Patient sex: F
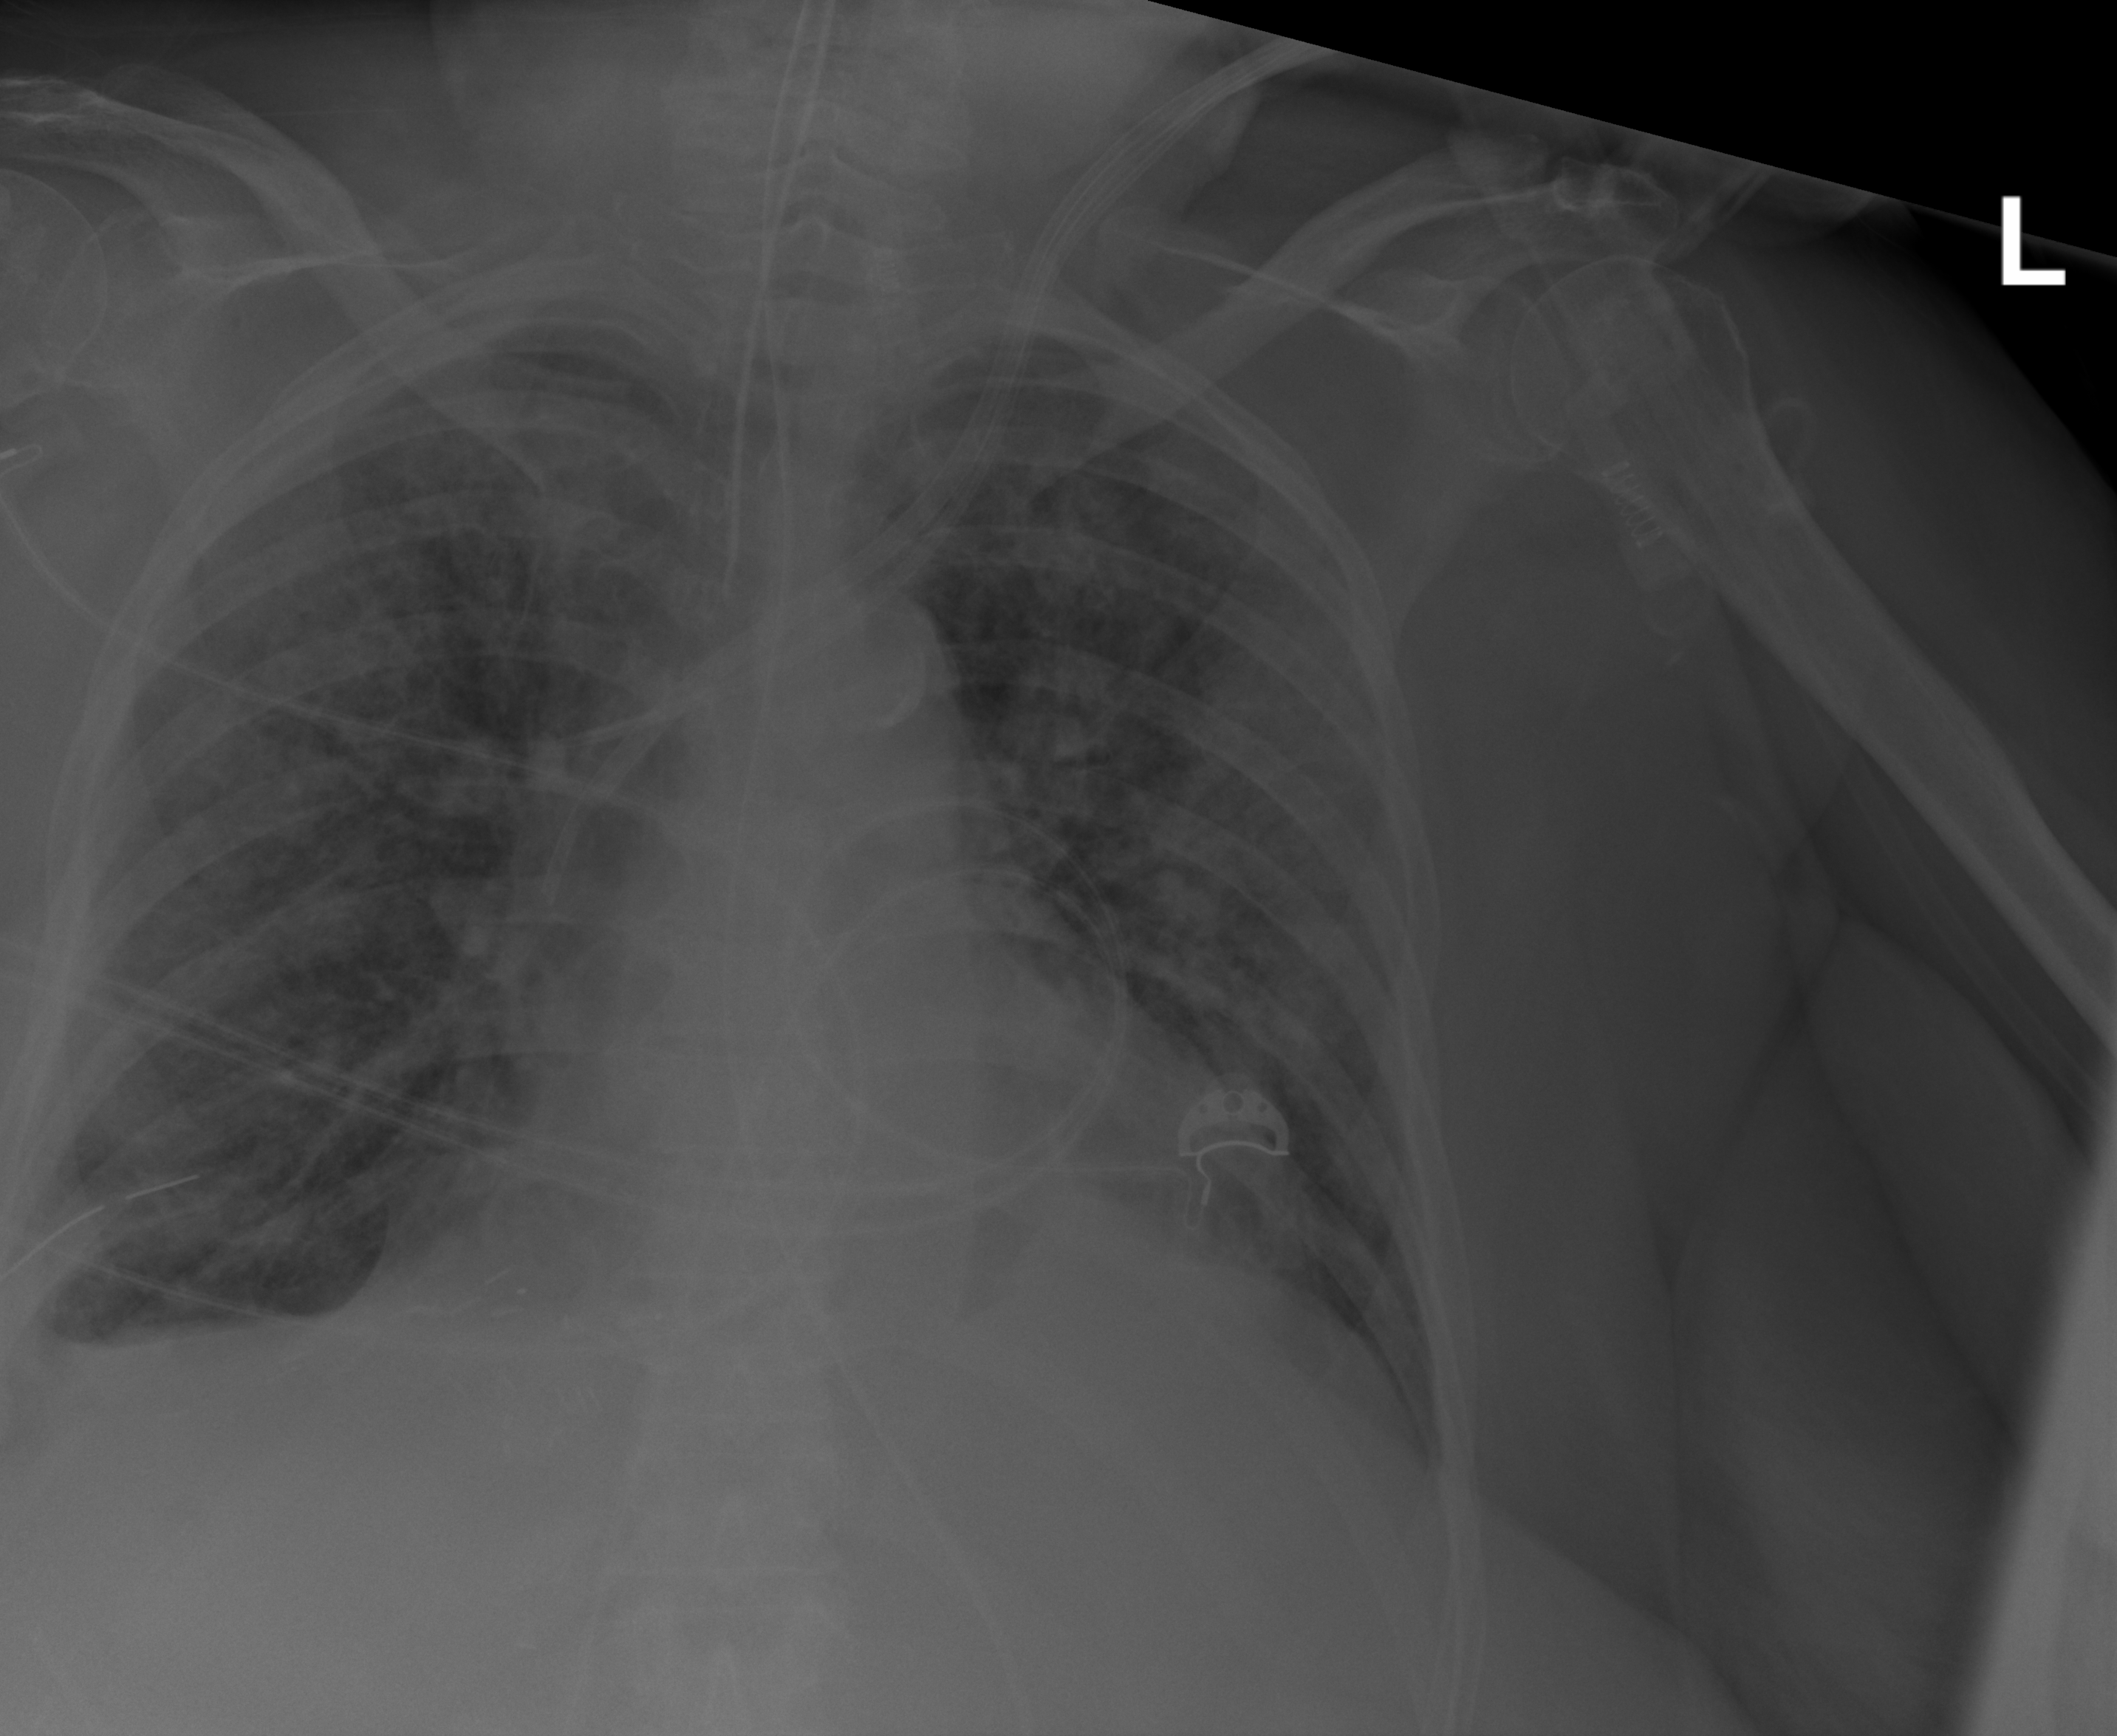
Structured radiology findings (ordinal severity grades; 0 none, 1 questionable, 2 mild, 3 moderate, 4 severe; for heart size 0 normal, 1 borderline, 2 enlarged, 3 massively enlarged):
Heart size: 2
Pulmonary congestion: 2
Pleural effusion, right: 2
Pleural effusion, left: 2
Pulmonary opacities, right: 3
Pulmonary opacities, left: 3
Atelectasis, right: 2
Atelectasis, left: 2